Field crop: maize
Growth stage: 2
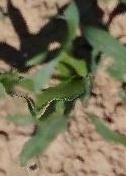
Species: maize